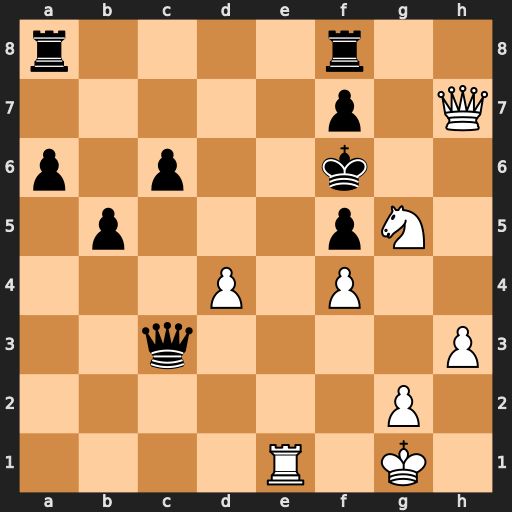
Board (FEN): r4r2/5p1Q/p1p2k2/1p3pN1/3P1P2/2q4P/6P1/4R1K1
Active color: w
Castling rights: -
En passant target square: -
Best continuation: Qh6#